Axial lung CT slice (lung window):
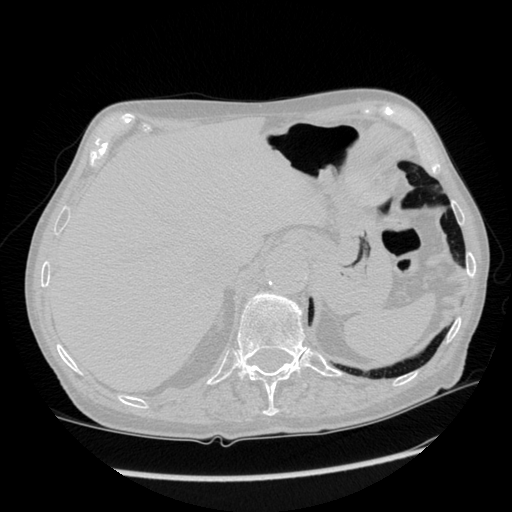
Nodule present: no